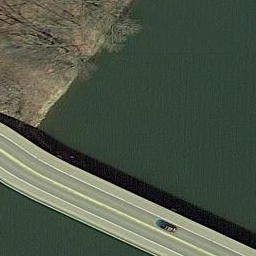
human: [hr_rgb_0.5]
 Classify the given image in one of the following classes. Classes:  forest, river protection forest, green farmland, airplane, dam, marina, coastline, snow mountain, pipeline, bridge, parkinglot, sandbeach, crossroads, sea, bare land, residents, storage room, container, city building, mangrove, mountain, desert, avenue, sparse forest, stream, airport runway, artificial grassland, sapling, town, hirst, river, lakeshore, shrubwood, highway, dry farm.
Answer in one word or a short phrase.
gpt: bridge